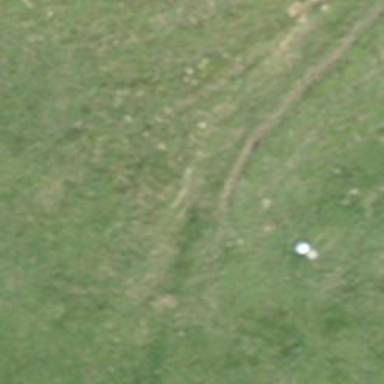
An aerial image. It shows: Path.